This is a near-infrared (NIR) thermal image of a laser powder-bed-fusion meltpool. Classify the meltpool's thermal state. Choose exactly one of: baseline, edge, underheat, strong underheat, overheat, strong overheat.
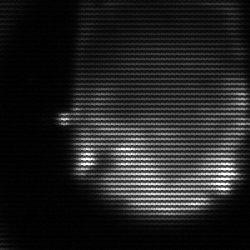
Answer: edge